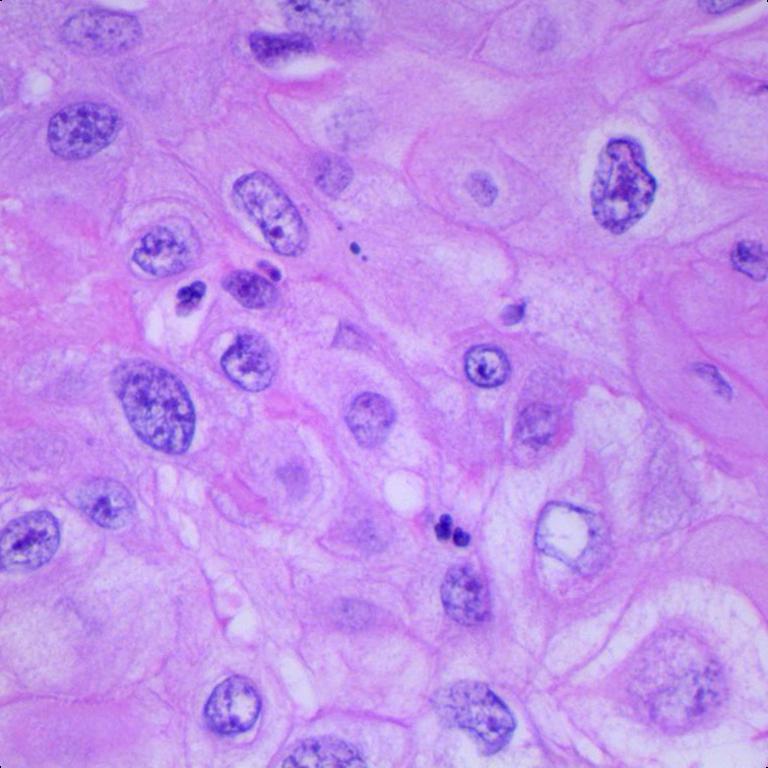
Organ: lung
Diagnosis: squamous carcinomas